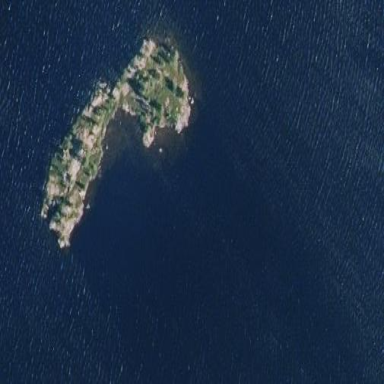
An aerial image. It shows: Islet.